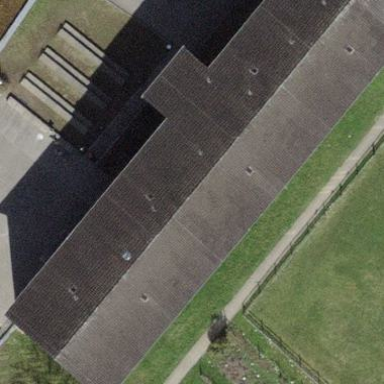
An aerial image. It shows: School building.